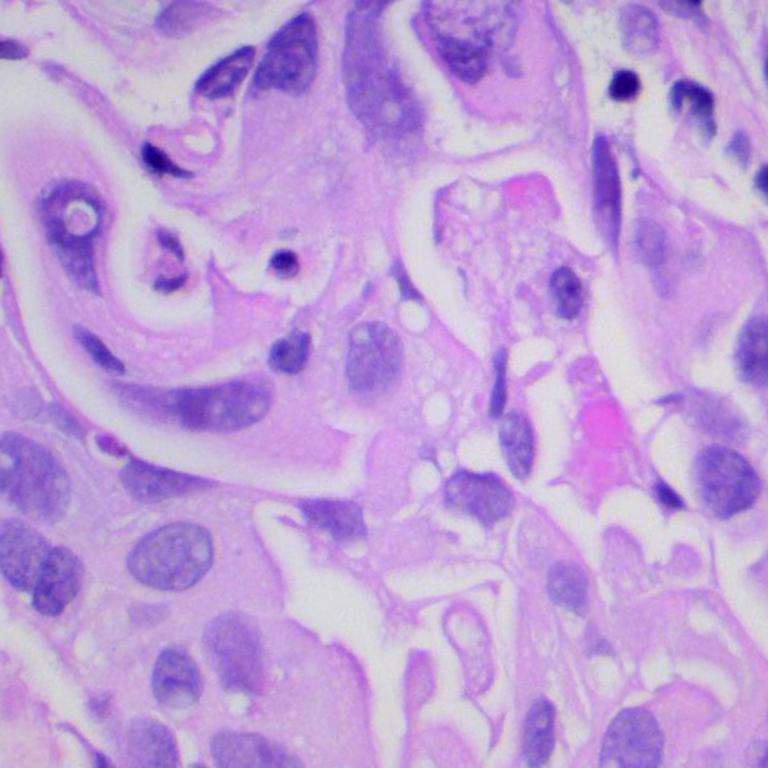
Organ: lung
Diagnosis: adenocarcinomas